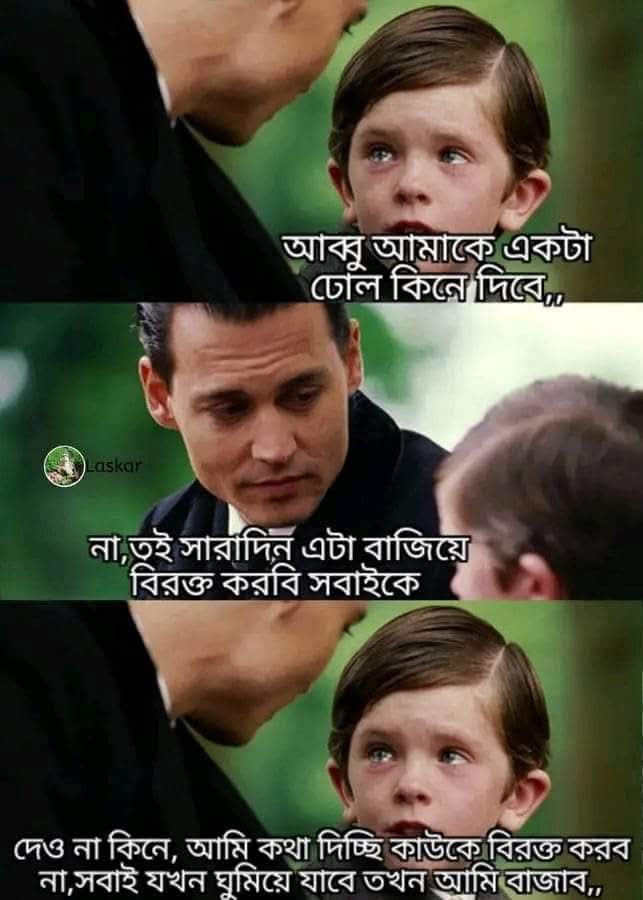
Text: আব্বু আমাকে একটা ঢোল কিনে দিবে,,
না, তুই সারাদিন এটা বাজিয়ে বিরক্ত করবি সবাইকে
দেও না কিনে, আমি কথা দিচ্ছি কাউকে বিরক্ত করব না, সবাই যখন ঘুমিয়ে যাবে তখন আমি বাজাব,,
Label: Non Hate